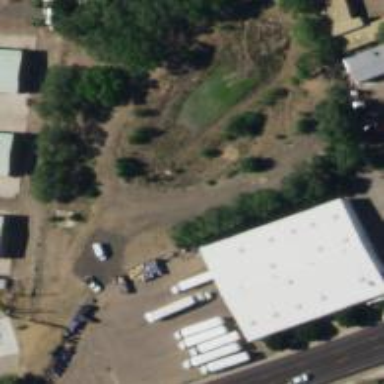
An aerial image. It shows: Warehouse.